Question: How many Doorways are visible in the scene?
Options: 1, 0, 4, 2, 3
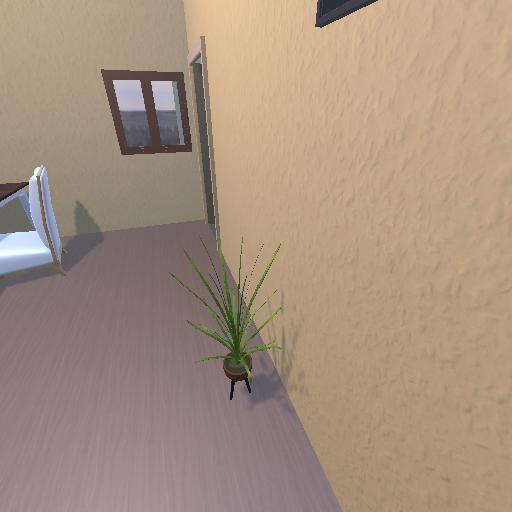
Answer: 1